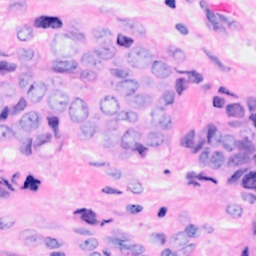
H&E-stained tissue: Breast